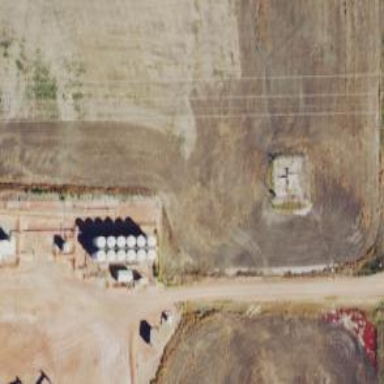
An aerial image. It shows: Storage tank with man-made structure.